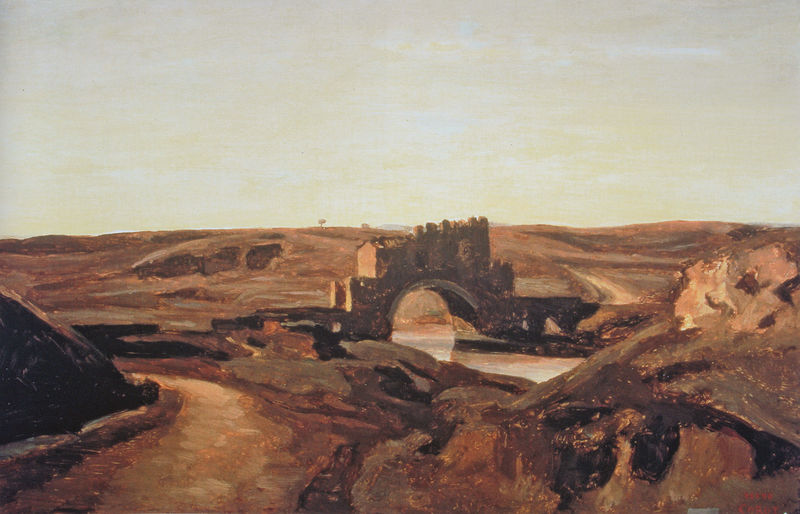
Titel: Ponte Nomentano
Künstler: Jean Baptiste Camille Corot
Standort: Rotterdam
Institution: Museum Boijmans Van Beuningen
Schlagwörter: baum, berg, blau, felsen, gemälde, himmel, schatten, wasser, weiß, wolken, bäume, fluss, gelb, grün, landschaft, ocker, see, ufer, braun, grau, licht, orange, schwarz, straße, gebäude, rot, weg, wolke, beige, arm, stein, steine, öl, felder, ferne, horizont, hügel, natur, spiegelung, weite, brücke, gewässer, pfad, sonne, tal, traurig, spanien, ruhig, biegung, italien, steinig, trocken, berge, gebirge, verlassen, wüste, mauer, sepia, bogenbrücke, trübe, steppe, tor, zinnen, panorama, ruine, steinbrücke, flussbett, bergkamm, gedeckt, landschaftsbild, karg, tonig, dreck, joch, schwefelgelb, brückenbogen, felseb, durchfahrt, häsuer, trist, unbewohnt, flußtal, erhebung, schwarzbraun, anhähe, brücje, gedämpfte stimmung, icker, überdachte brücke